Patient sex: M
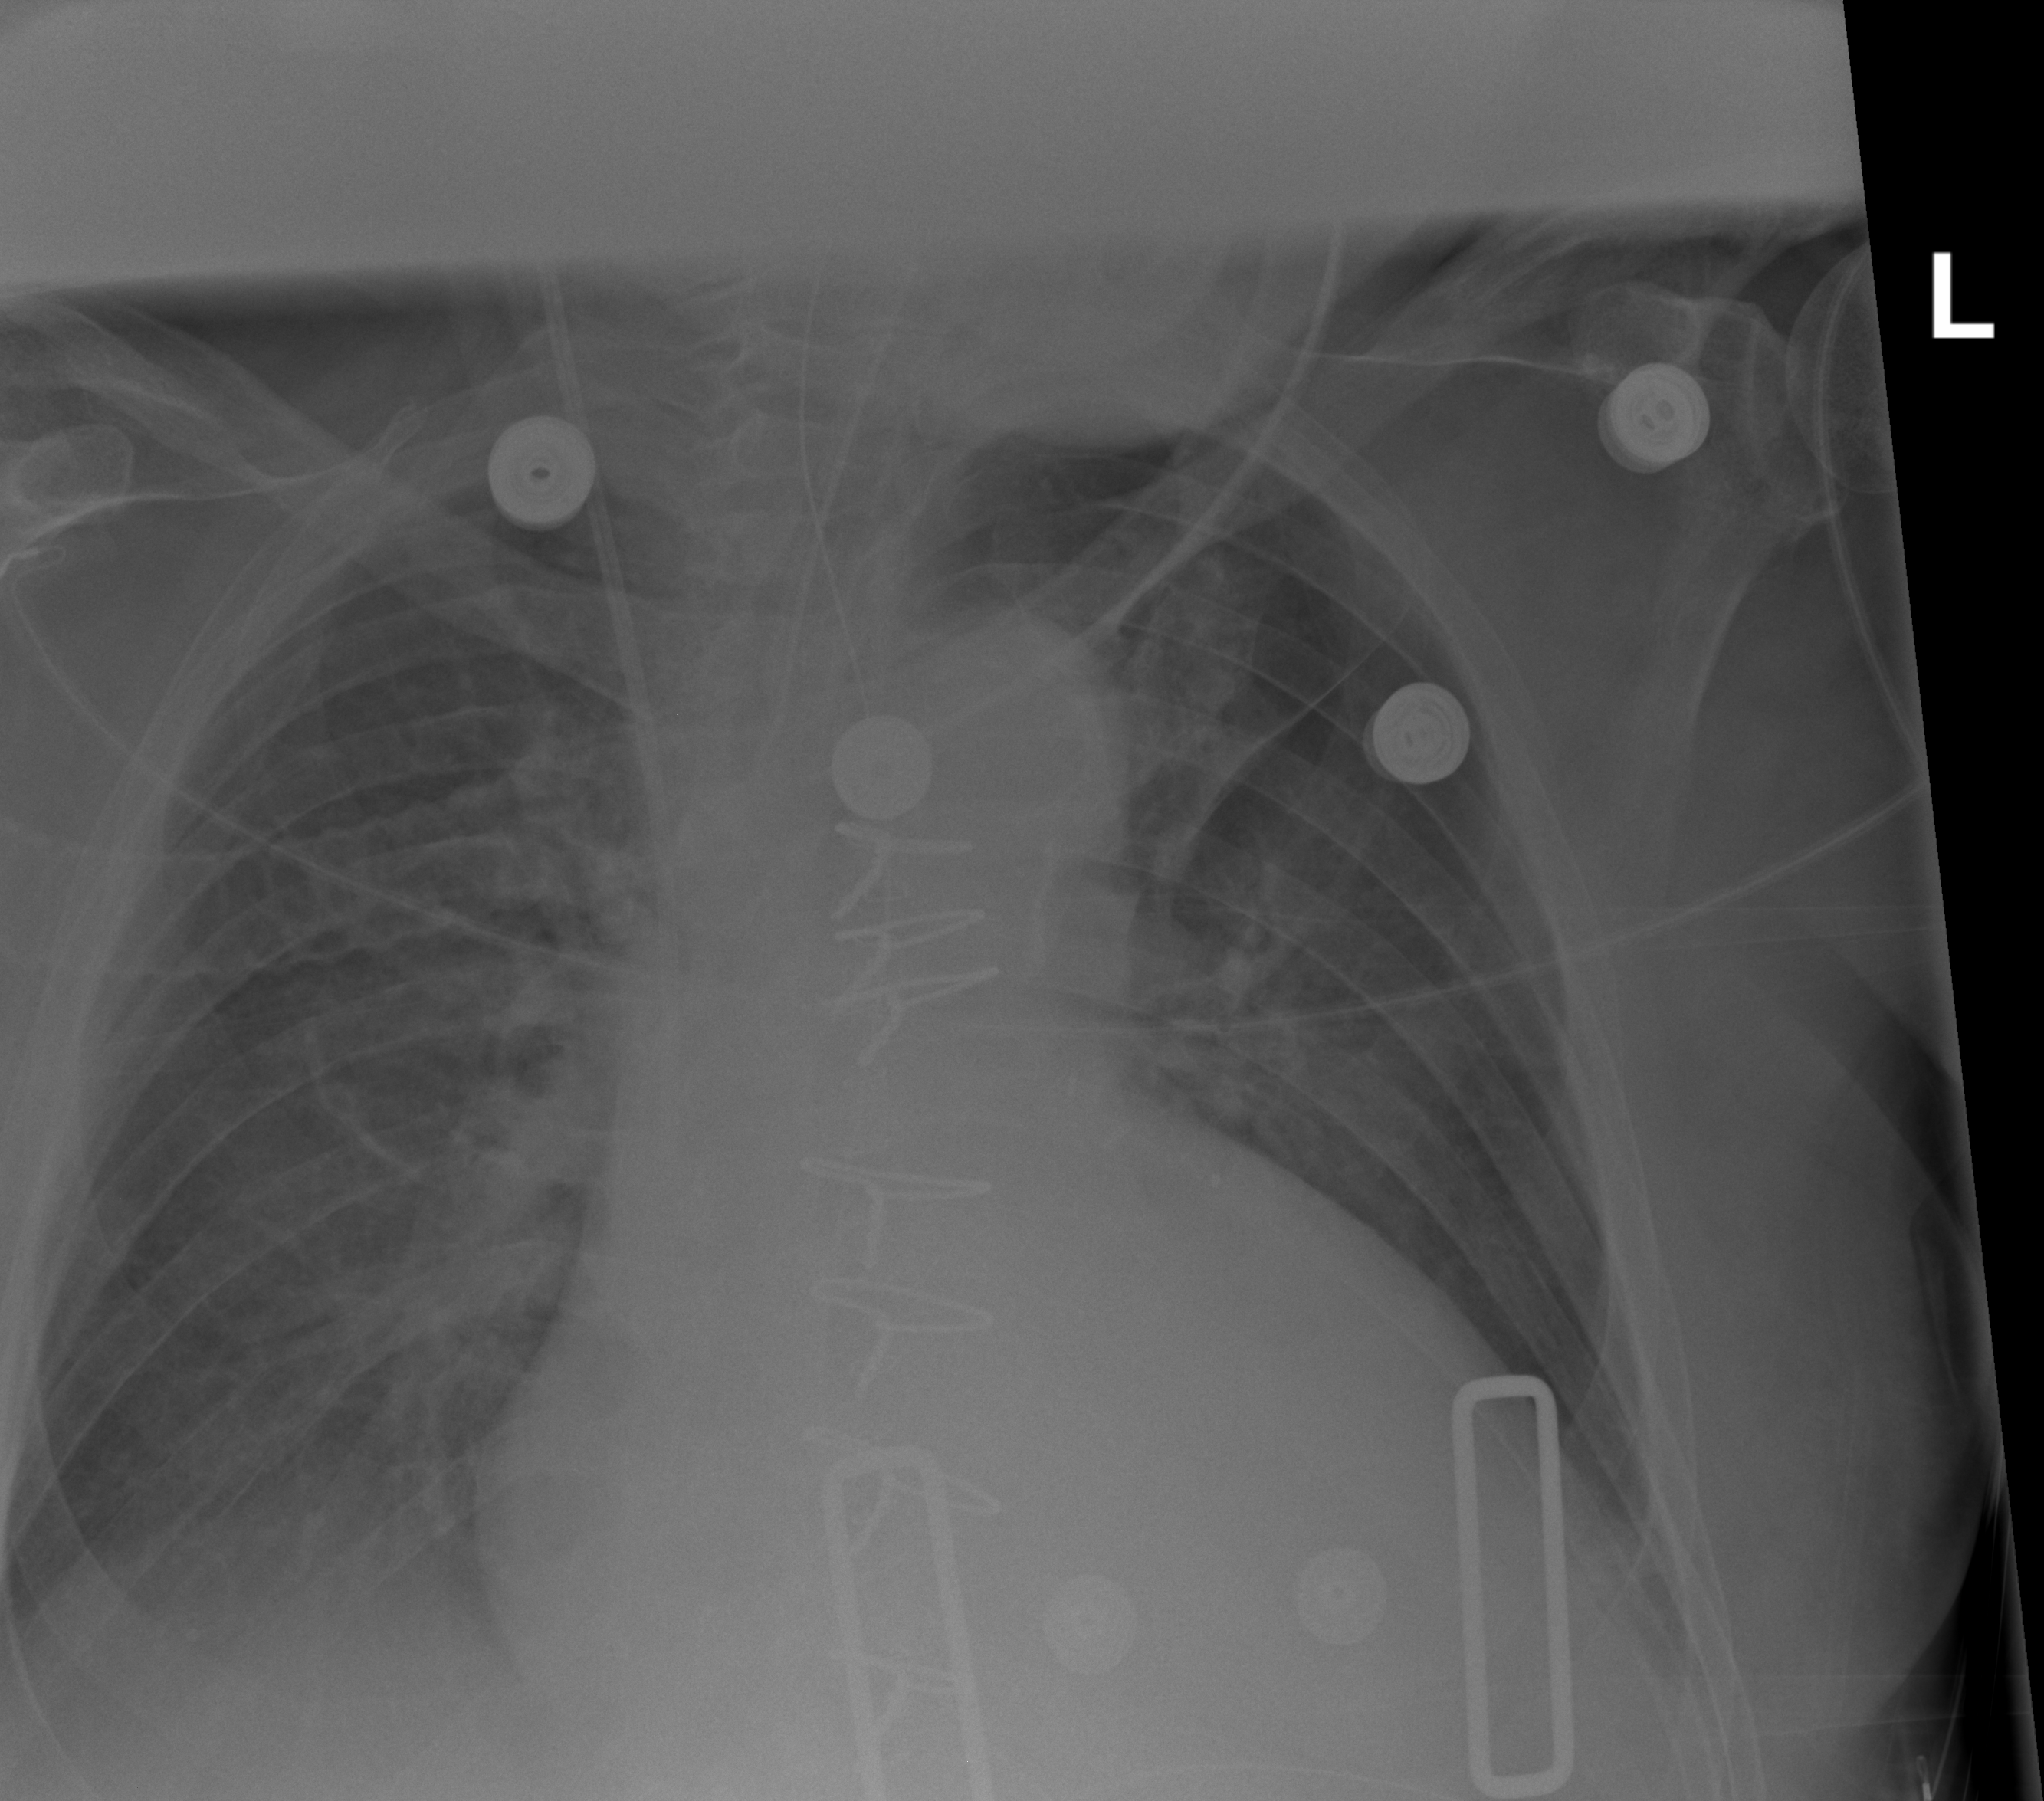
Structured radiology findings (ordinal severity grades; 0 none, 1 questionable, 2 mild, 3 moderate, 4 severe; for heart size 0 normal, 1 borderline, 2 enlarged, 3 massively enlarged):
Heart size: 2
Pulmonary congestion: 2
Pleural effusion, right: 2
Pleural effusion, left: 2
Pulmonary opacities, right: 2
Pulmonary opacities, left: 0
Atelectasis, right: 2
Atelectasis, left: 2